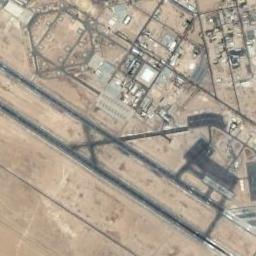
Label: airport